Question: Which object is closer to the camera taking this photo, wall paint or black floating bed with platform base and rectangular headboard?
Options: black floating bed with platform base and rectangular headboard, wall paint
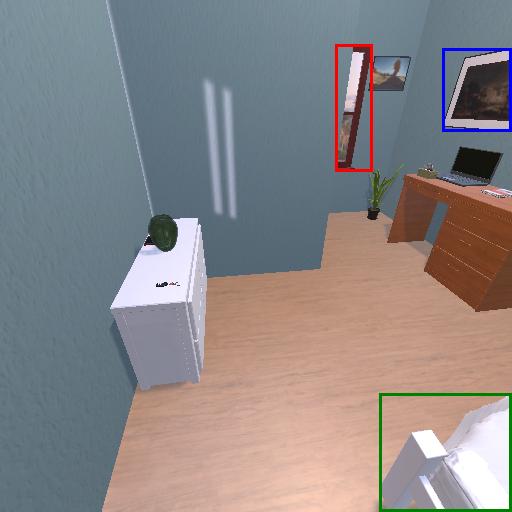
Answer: black floating bed with platform base and rectangular headboard